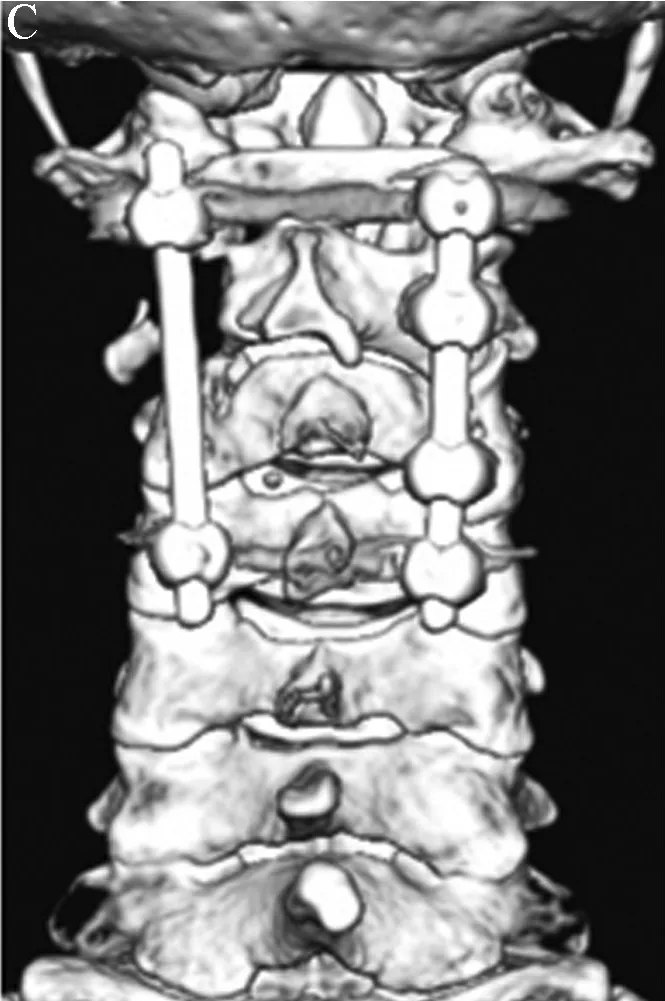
Postoperative images at the six month follow up showed no signs of implant dislocation. (B and C) CT 3D. CT, computed tomography; 3D, three dimensional.
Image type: radiology (ct)